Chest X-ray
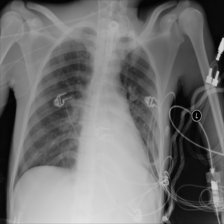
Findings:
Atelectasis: positive
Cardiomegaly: negative
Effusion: negative
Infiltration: negative
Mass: negative
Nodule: negative
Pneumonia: negative
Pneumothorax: negative
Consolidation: negative
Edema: negative
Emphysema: negative
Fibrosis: negative
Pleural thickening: negative
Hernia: negative